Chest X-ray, PA view. Patient: 20 years old, sex F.
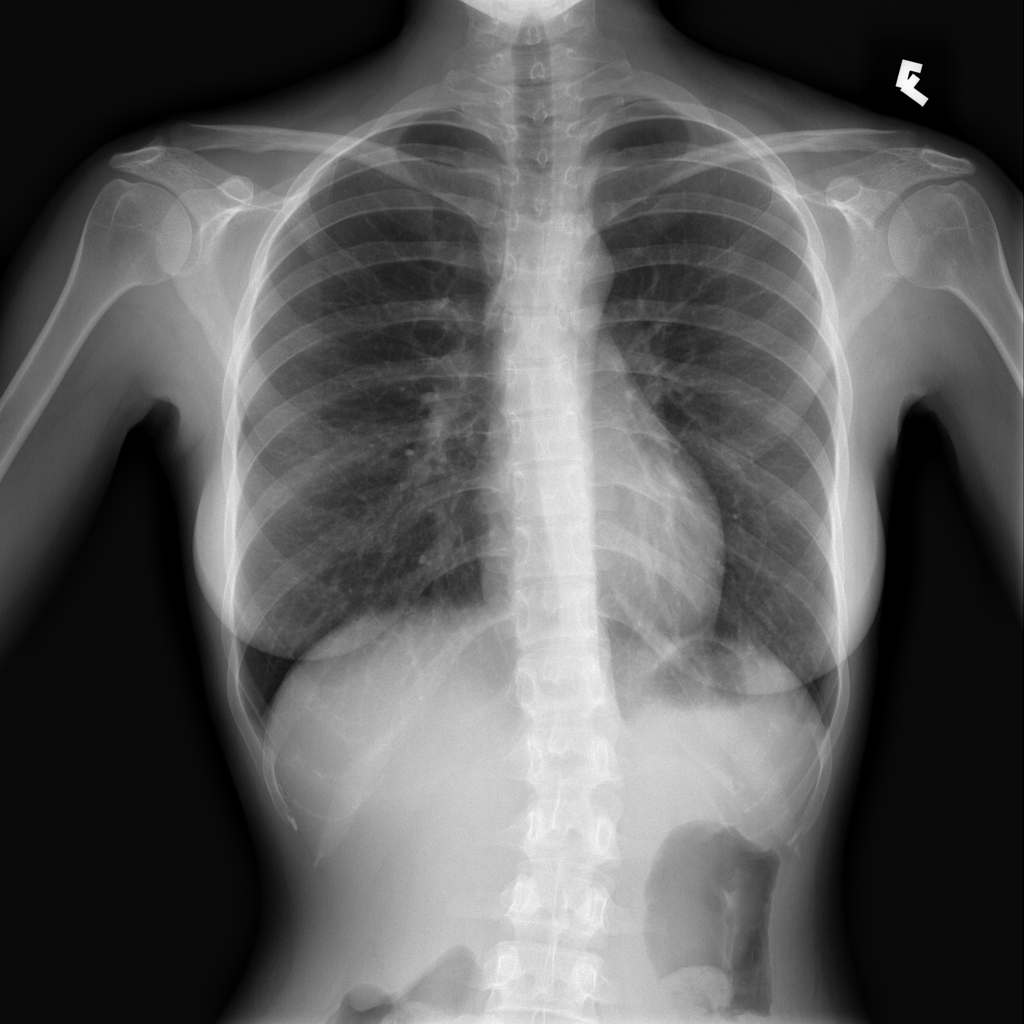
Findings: No Finding